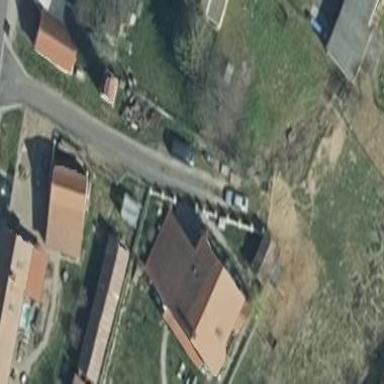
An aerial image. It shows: Simple and straightforward house.